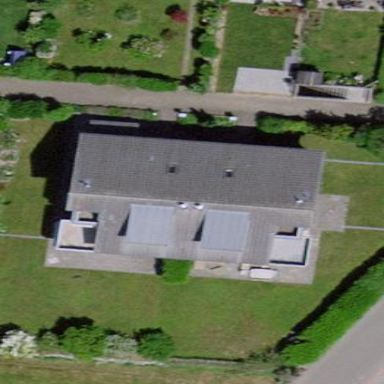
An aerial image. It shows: Terrace building with gabled roof.